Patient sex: M
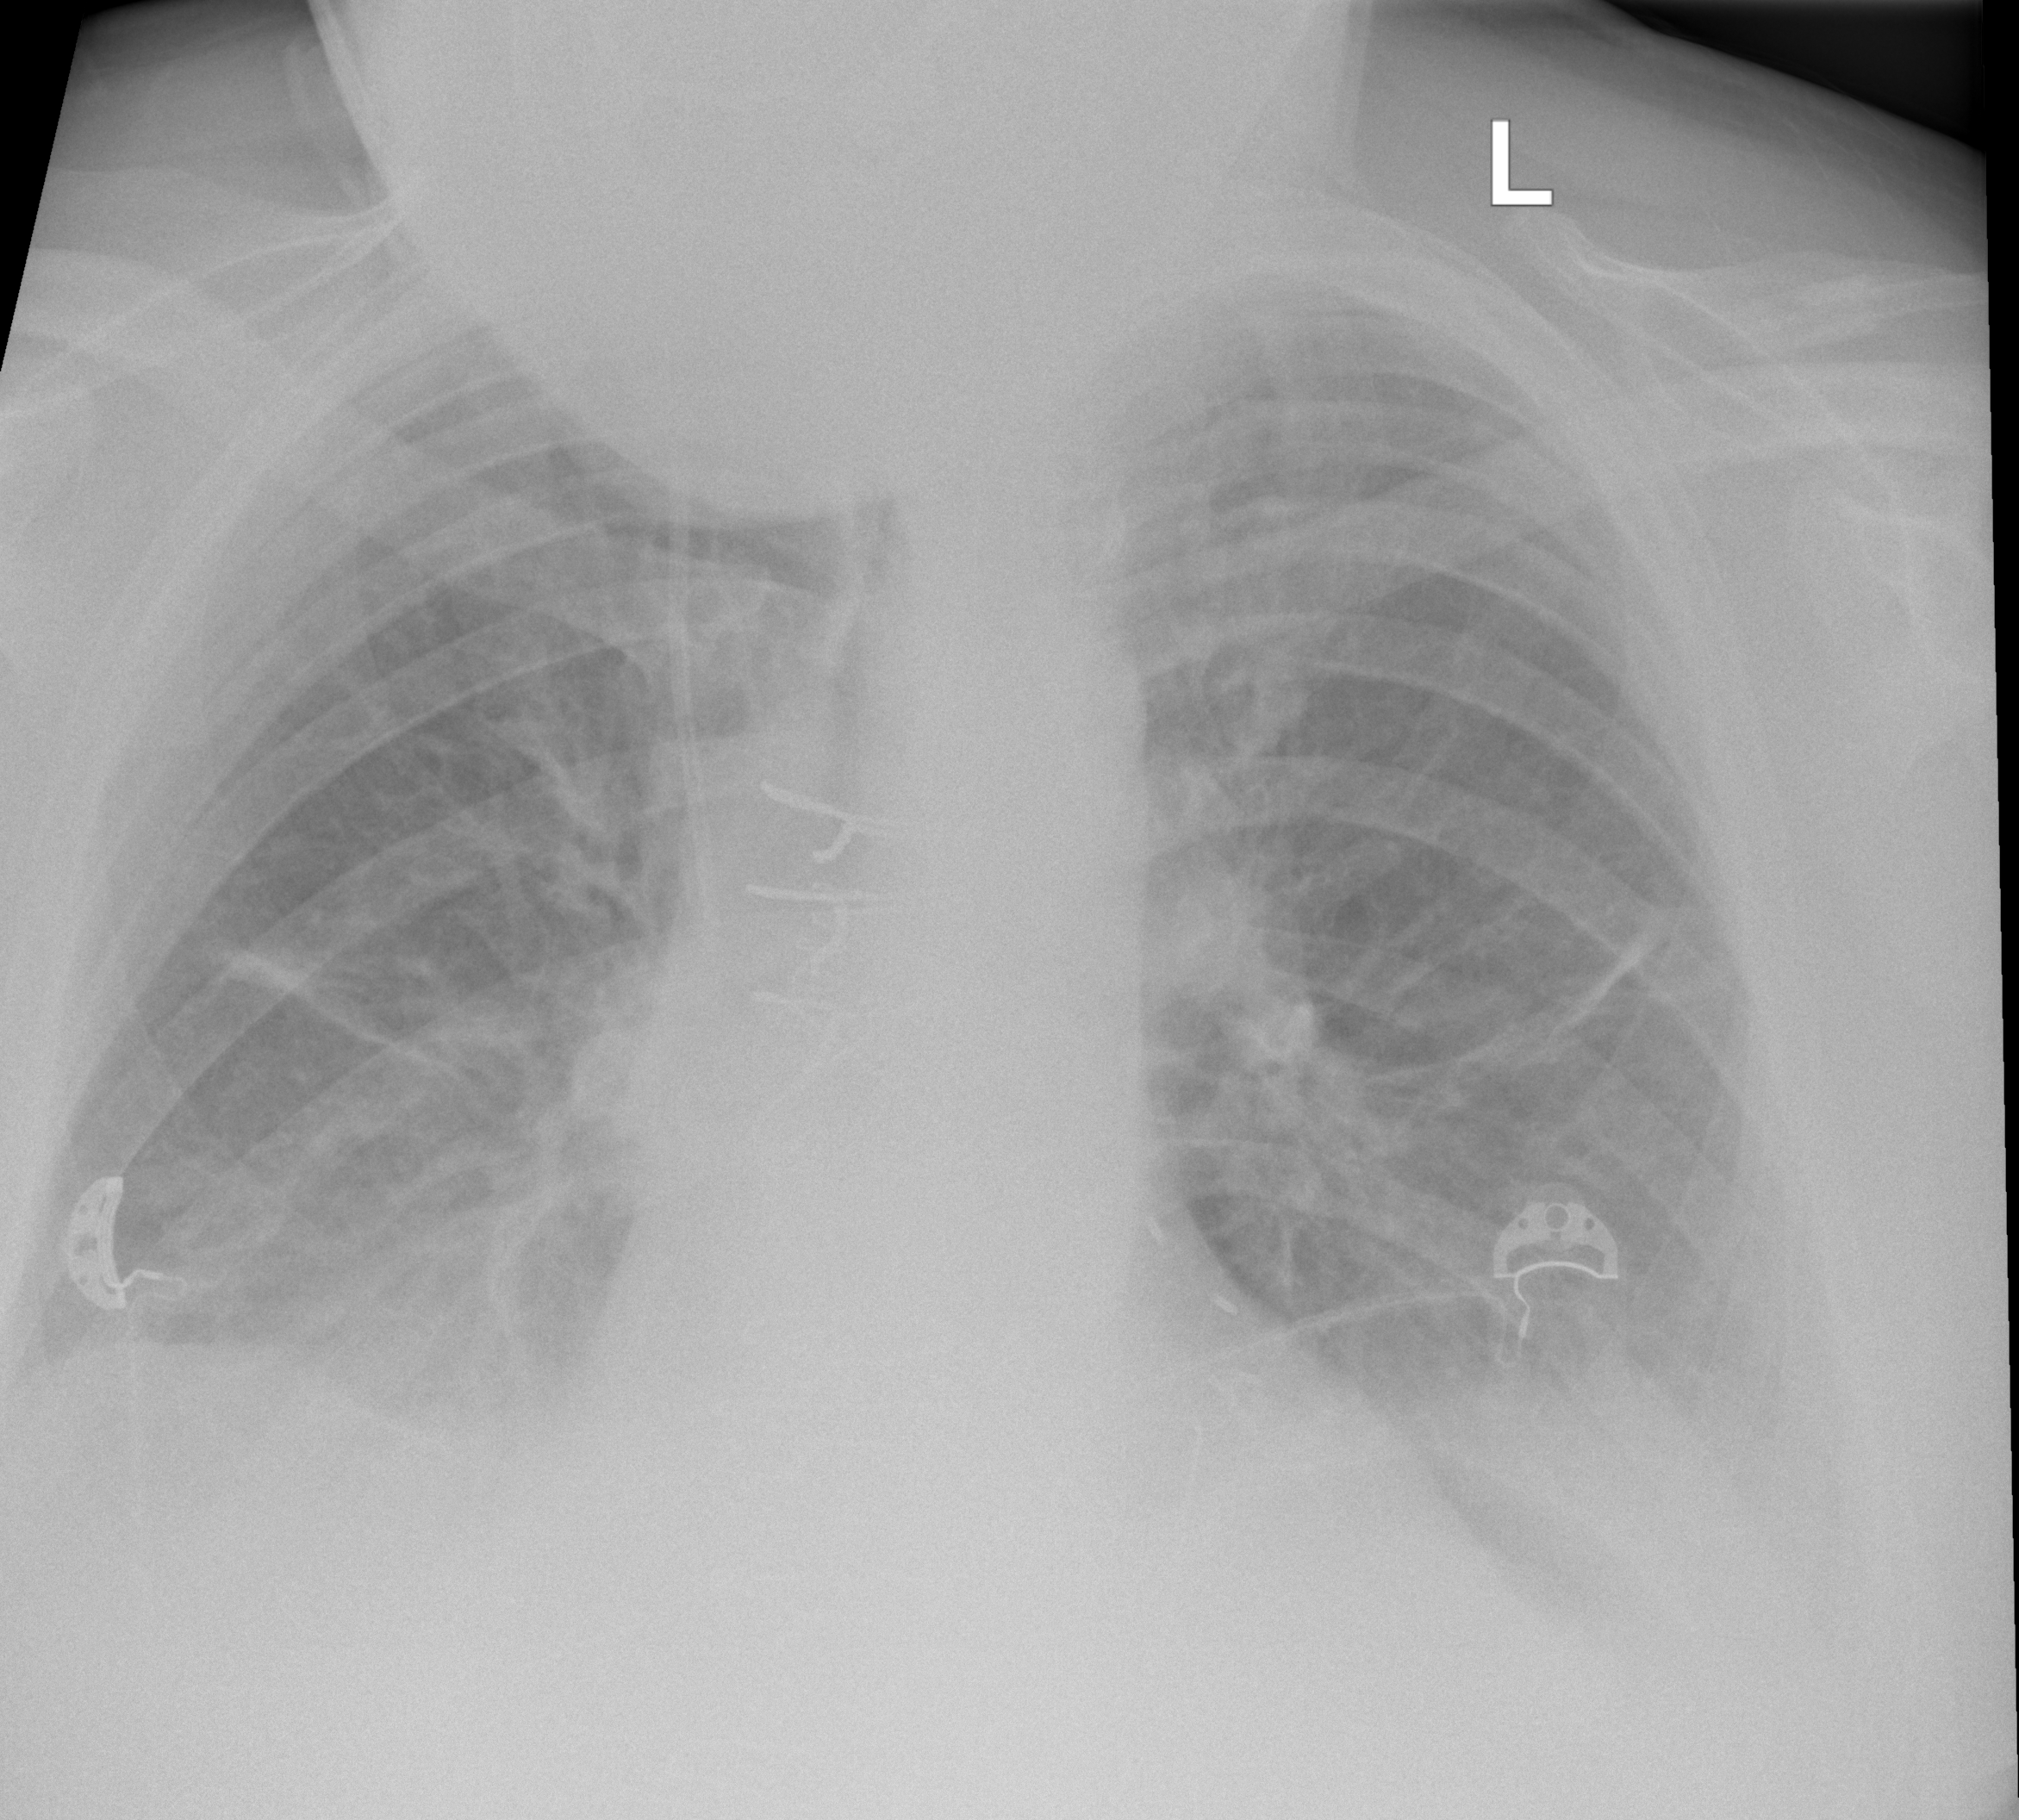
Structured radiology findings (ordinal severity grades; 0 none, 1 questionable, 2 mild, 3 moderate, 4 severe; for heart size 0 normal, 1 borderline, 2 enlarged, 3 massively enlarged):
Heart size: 0
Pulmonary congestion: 2
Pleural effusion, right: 0
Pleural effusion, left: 2
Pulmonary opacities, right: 0
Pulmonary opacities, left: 0
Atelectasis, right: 2
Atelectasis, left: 2